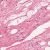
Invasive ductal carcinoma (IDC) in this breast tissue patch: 0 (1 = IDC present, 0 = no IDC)